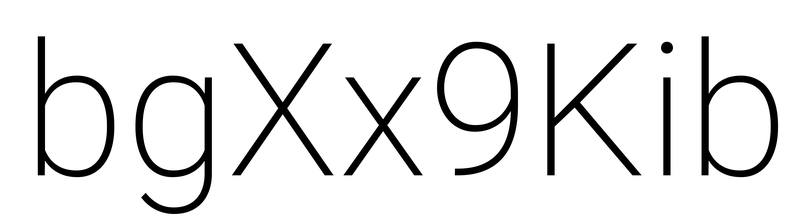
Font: Roboto_ExtraLight